Question: I want to make a back swipe like the one in iOS 7.I'm still new with the whole iOS development, this is what I'm currently using.
Currently I have a pan gesture that detects if the user swipes back and then it just pops the navigation controller.
'''
UIPanGestureRecognizer *pan = [[UIPanGestureRecognizer alloc] initWithTarget:self action:@selector(handlePan:)];
[self.view addGestureRecognizer:pan];
-(void)handlePan:(UIPanGestureRecognizer *)sender{
CGPoint tran = [recognizer translationInView:recognizer.view];
CGPoint vel = [recognizer velocityInView:recognizer.view];
if(vel.x > 500 && tran.x > 100){
[self.navigationController popViewControllerAnimated:YES];
}
}
'''
I want the previous view to follow the finger on the pan gesture instead of just calling the pop to root. For example,

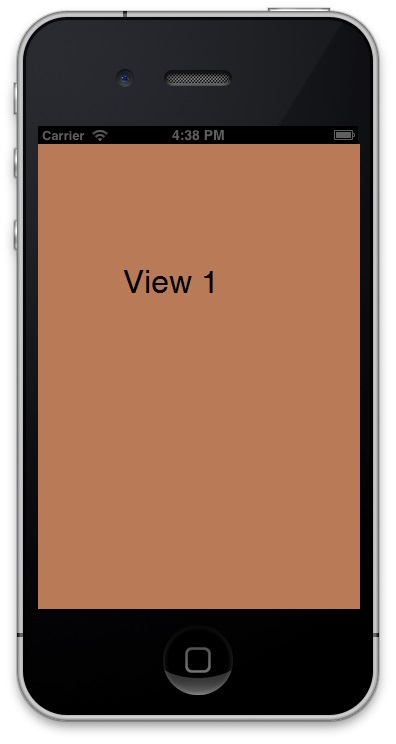
Answer: This will need a custom container view controller. In simple terms you have a view controller which holds 2 view controllers (View 1 on the left and View 2 on the right).
You attach a pan gesture to the containers view, and when the user moves, you calculate the appropriate frame for each of the sub view controllers. E.g. if the user is panning to the right, you will move the view 2 off to the right, and bring view 1 in from the left (calling the child view controller methods as needed).
When the gesture finishes you should check the final position in combination with the final direction of the pan to decide where you should place the view controllers. e.g. if you finish panning ot the right at 90% of view 1 on screen, you should move view 1 fully on screen and view 2 off screen. if you finish with 50% of each, you should use the direction of the pan to decide which view will remain on screen.